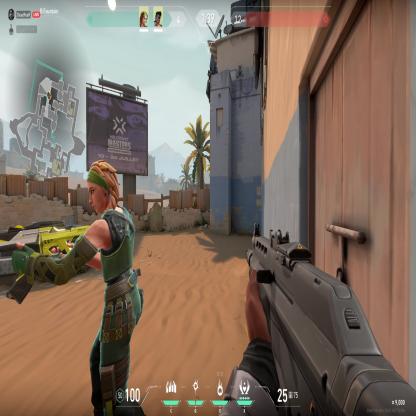
Label: teammate